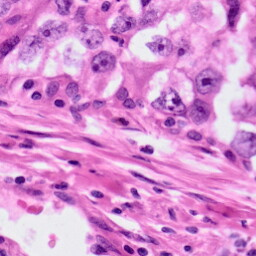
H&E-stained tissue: Lung